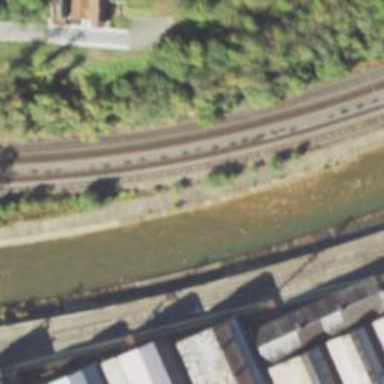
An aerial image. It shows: Railway yard in service.